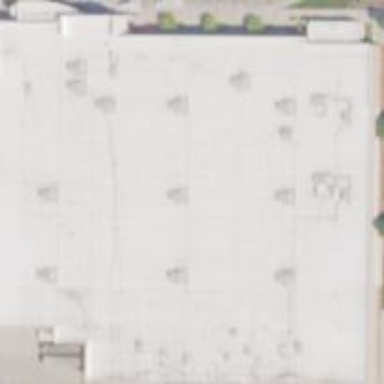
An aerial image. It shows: Department store building.